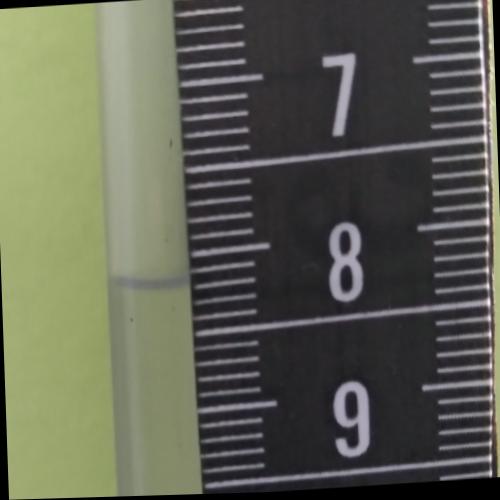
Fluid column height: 8.2 cm